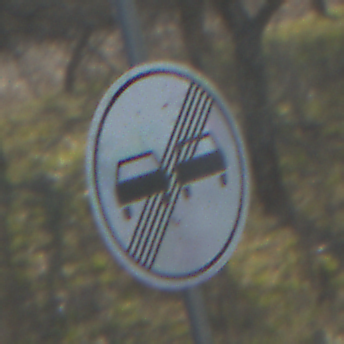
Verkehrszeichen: EndeUeberholverbot
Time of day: MorningAfternoon
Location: Outdoor (Nature)
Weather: Clear
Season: NotSpecified
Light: Natural